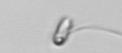
Label: flagellate